Question: Currently I'm seeing only phone number of the caller. Is it possible to extend incoming call popup(add additional information querying DB by phone number) ?
I'm using Lync SDK 2010.

Thanks in advance
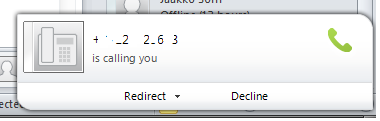
Answer: As far as I know this is not possilbe.
You can instead hook into the Lync client using the SDK, catch the incoming call event, and display a second popup with your own data. Some styling and positioning would make it near perfect.